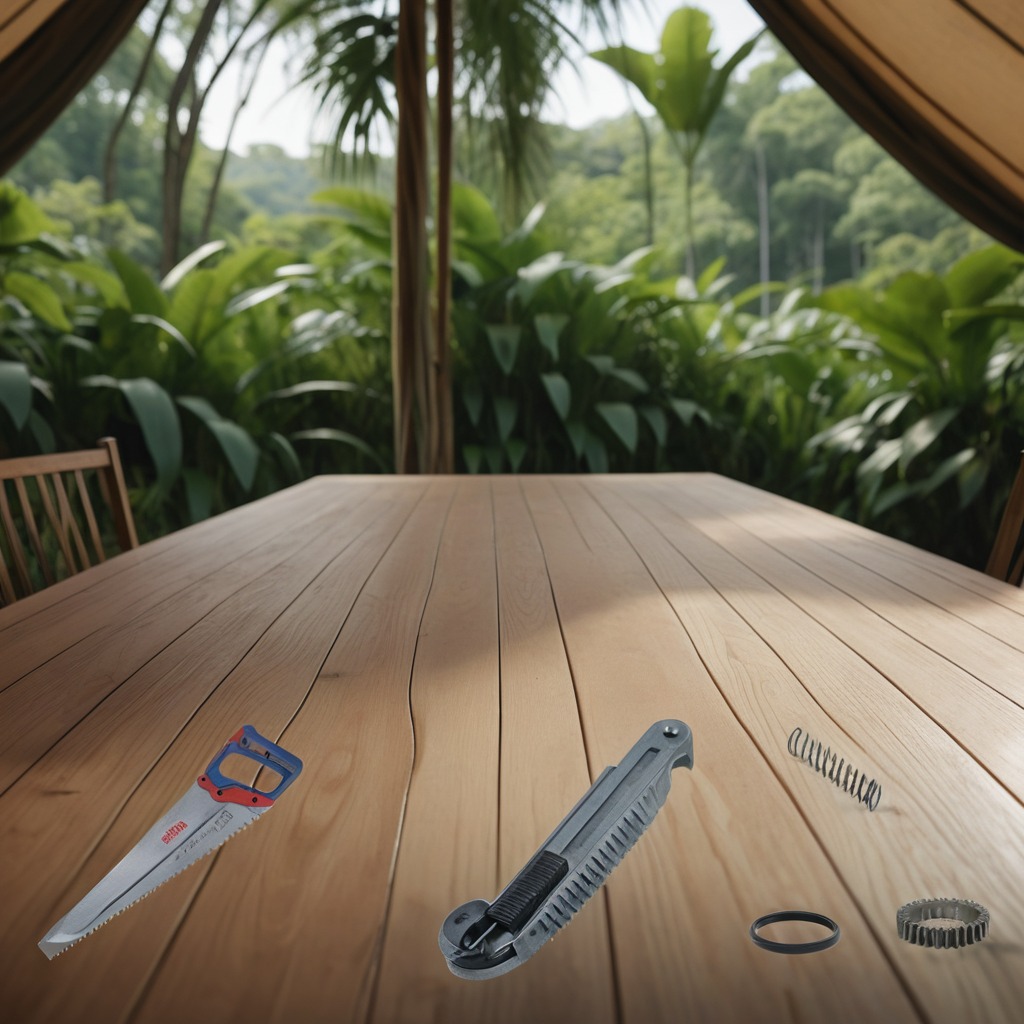
A rubber O'ring, a steel gear with teeth, a utility knife, a coiled metal spring, and a handheld metal saw are lying on the wooden table inside a jungle field workshop tent humid ambient light worn but